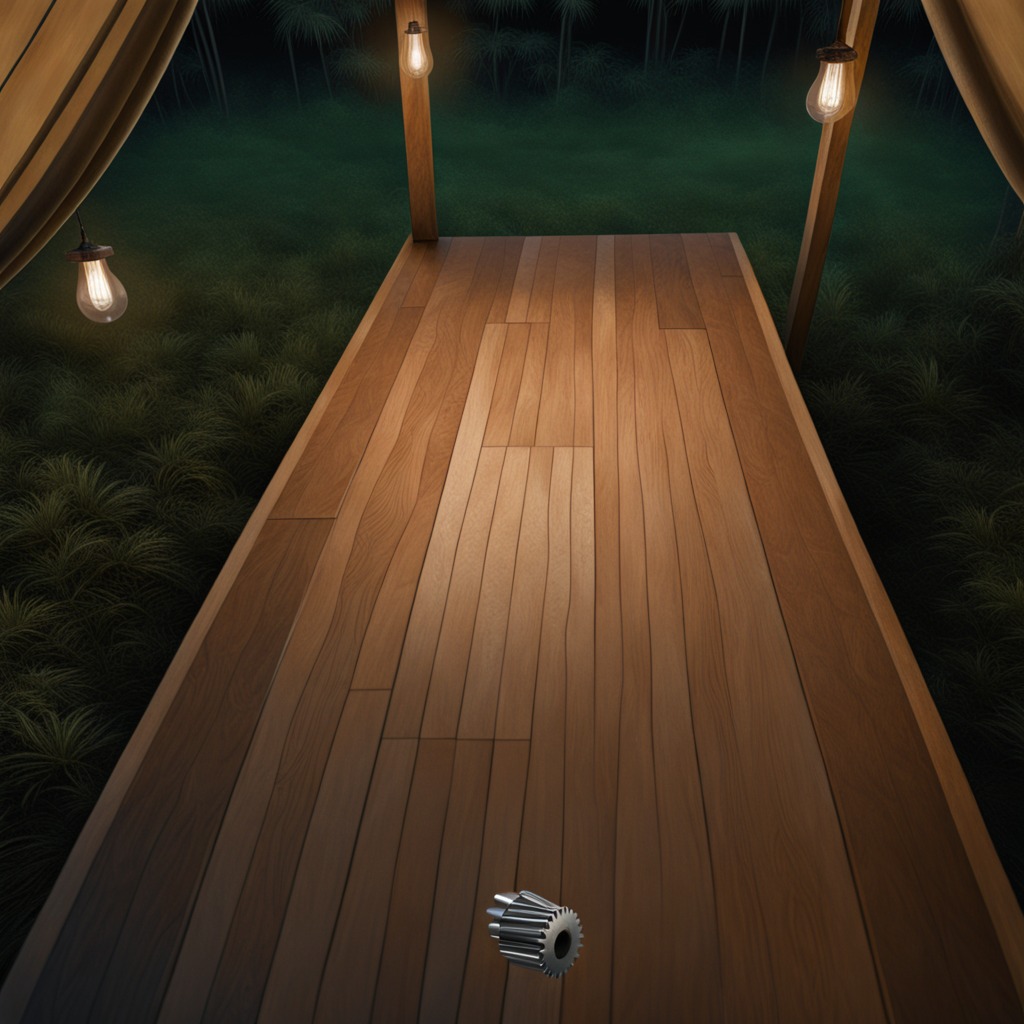
A steel gear with teeth is lying on a wooden table inside a jungle field workshop tent at night.